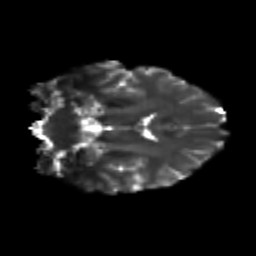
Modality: T2w
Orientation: coronal
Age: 19
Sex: female
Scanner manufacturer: siemens
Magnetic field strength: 3 T
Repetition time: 3.5 s
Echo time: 0.125 s